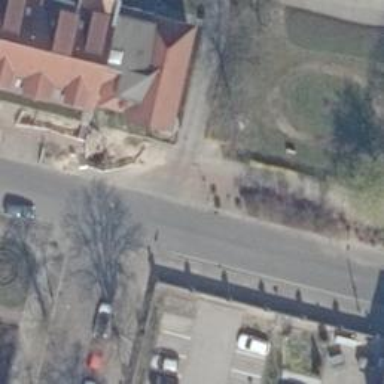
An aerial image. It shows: Residential road with asphalt surface and parking available on the right side in parallel to the street. There is sidewalk on the left side.